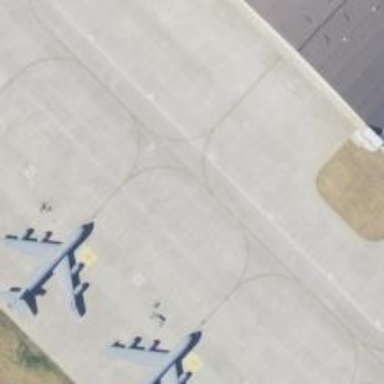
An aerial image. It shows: Image of taxiway at airport.